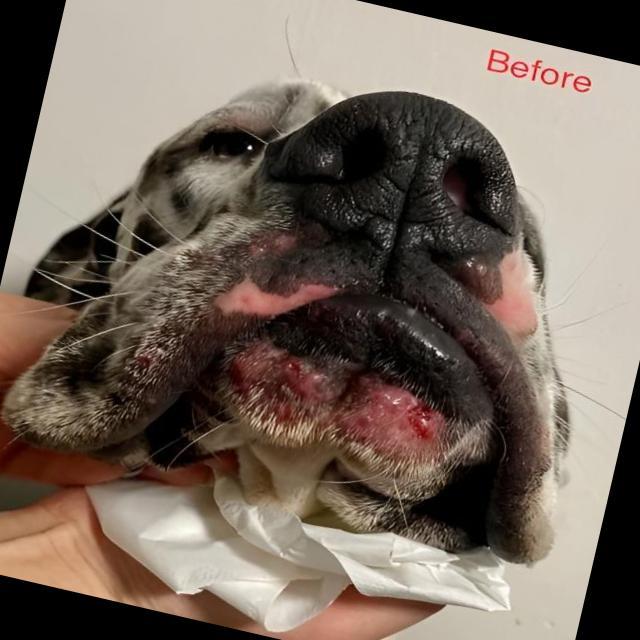
Canine dermatitis — inflammation of the skin presenting with erythema, pruritus, papules, and excoriation. May be allergic, contact, or atopic in origin.